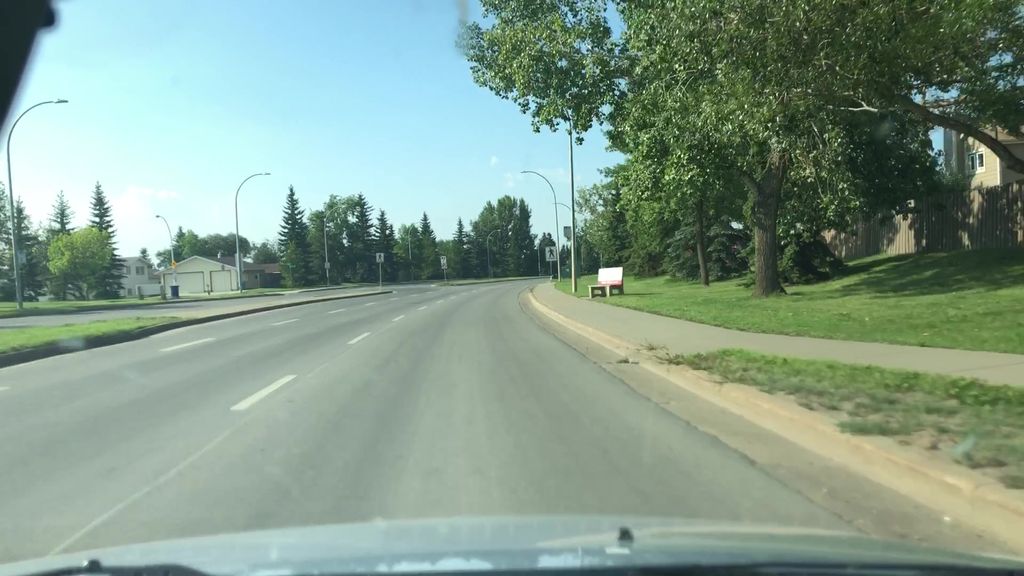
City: edmonton